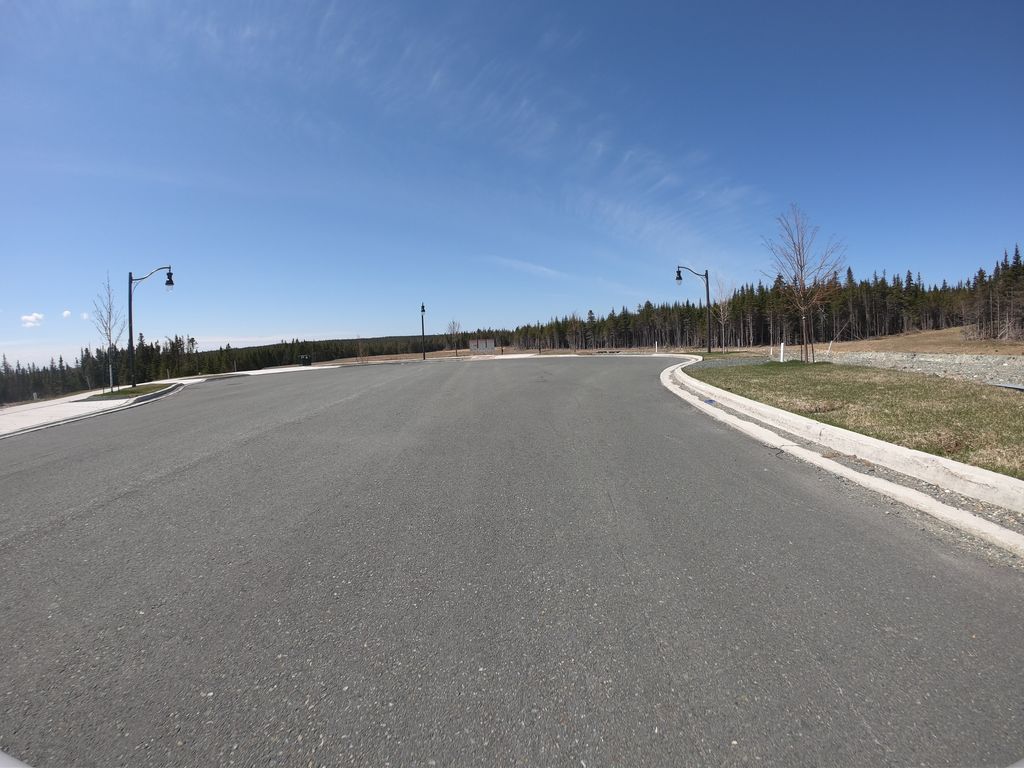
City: st_johns